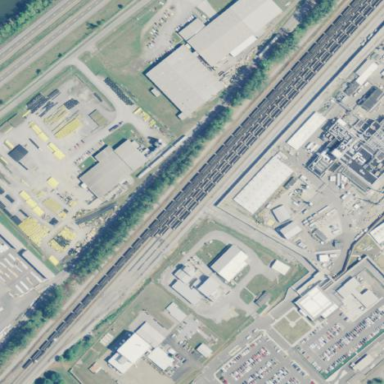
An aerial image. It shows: Railway area.